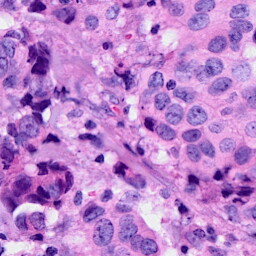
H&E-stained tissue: Breast